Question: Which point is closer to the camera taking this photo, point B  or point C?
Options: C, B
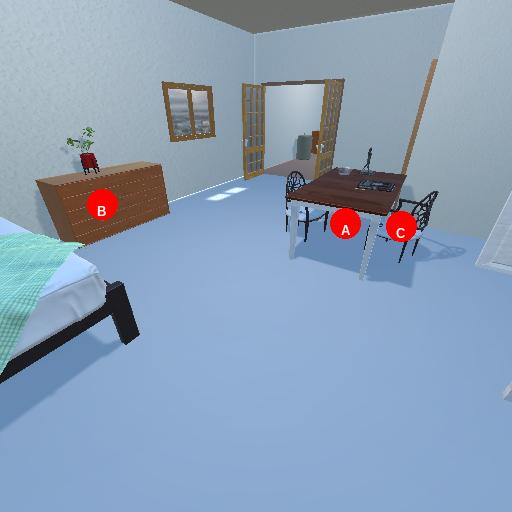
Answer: C